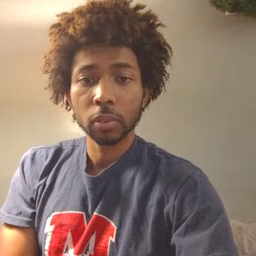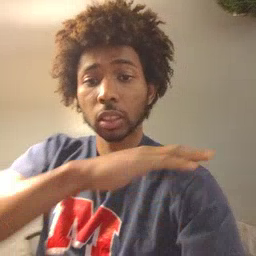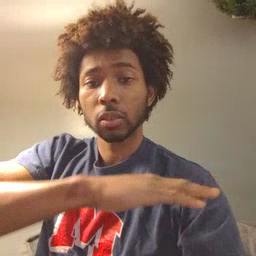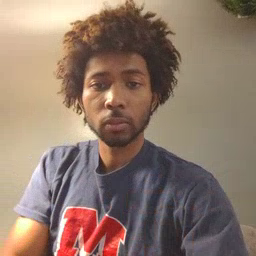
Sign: table